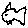
Label: fish